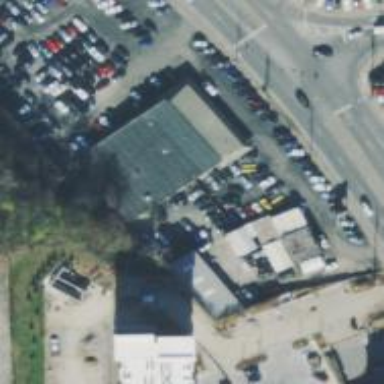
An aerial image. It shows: Building housing car shop.